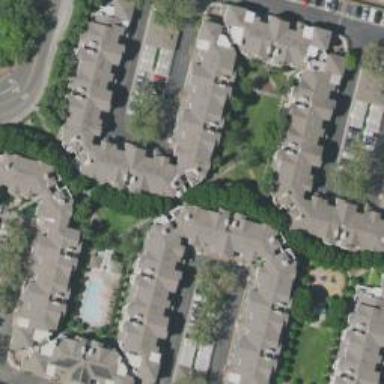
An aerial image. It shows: Condominium within residential area.